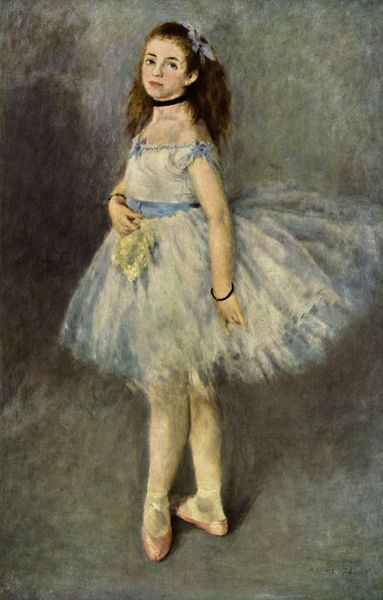
Titel: Balletttänzerin
Künstler: Pierre Auguste Renoir
Standort: Washington (District of Columbia)
Institution: National Gallery of Art
Schlagwörter: blau, dunkel, fuß, gemälde, haut, körper, nackt, schatten, weiß, gelb, grün, impressionismus, mädchen, ausschnitt, blume, blumen, braun, degas, elegant, frau, frisur, grau, haar, hell, hintergrund, kleid, licht, mund, nase, pastell, raum, renoir, schmuck, schwarz, blick, blüte, gürtel, rot, tuch, malerei, rock, schleife, tanz, jung, wand, arm, arme, augen, band, falten, gesicht, haarschmuck, lang, mensch, spitze, stehen, trauer, bildnis, hals, hände, innenraum, portrait, porträt, signatur, öl, haare, kostüm, lange haare, pose, stoff, innen, kind, spitzen, musik, schleifen, tanzen, tänzerin, brünett, lippen, locken, rosa, schminke, schulter, schultern, schön, seide, traurig, beine, hellblau, taille, füße, balett, ballerina, ballerinas, ballet, ballett, halsband, haltung, schuhe, spitzenschuhe, tutu, tüll, tütü, üben, übung, kette, ballettschuhe, edgar, spitzentanz, halstuch, rüschen, halsschmuck, kropfband, masche, striche, betrachter, foto, schulterfrei, offen, schritt, pinsel, ganzkörper, gedreht, kleidchen, taschentuch, armband, armreif, graugrün, verwischt, strumpfhose, reif, stellung, haarschleife, bänder, drehung, ingres, grazil, blum, armreife, dagas, samtband, tüchlein, balletttänzerin, balerinas, tanzschuhe, balet, haarreifen, armring, oinsel, ballettpose, sie, pas de deu, schmukc, z, f, haarmasche, ballette, langt, dgas, hanges haar, schärpe blau